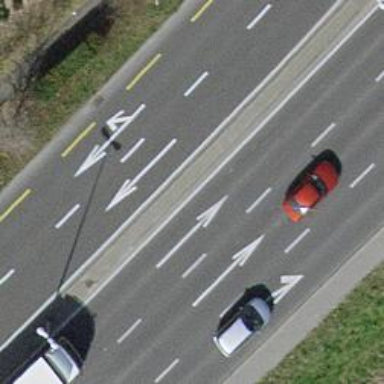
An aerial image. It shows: Secondary road with asphalt surface and designated cycle lane.